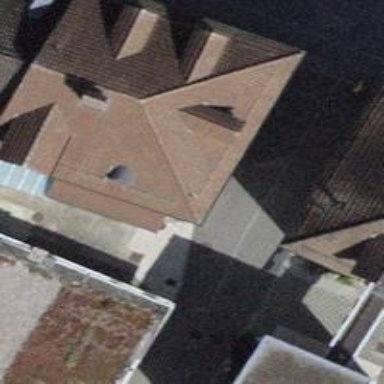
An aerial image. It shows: Building with tiled roof.